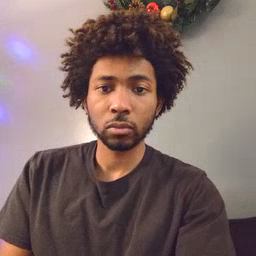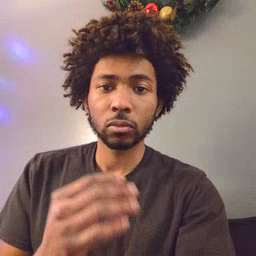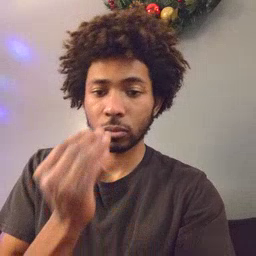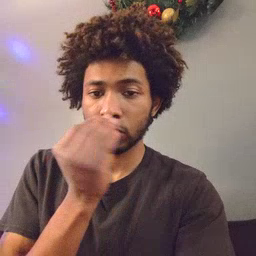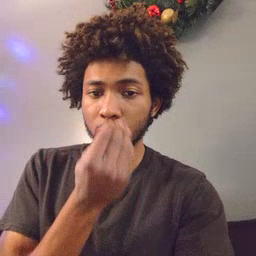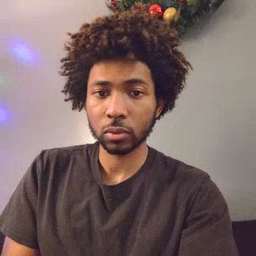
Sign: flower